Question: How do I make the below token based authentication call in Postman?
'''
curl -H "Authorization: ApiKey dan:ab104c54c6d06fa5bc17e38059c1b814ee9c3b43" -F "image=/path_to_photo/image.jpg" http://localhost:8000/api/photo/ -v
'''
This does not work:

This is the output of the 'curl' call:
'''
dan@dan-iMac:~/app$ curl -H "Authorization: ApiKey dan:ab104c54c6d06fa5bc17e38059c1b814ee9c3b43" -F "image=/path_to_photo/image.jpg" http://localhost:8000/api/photo/ -v
* Hostname was NOT found in DNS cache
* Trying 127.0.0.1...
* Connected to localhost (127.0.0.1) port 8000 (#0)
> POST /api/photo/ HTTP/1.1
> User-Agent: curl/7.35.0
> Host: localhost:8000
> Accept: */*
> Authorization: ApiKey dan:ab104c54c6d06fa5bc17e38059c1b814ee9c3b43
> Content-Length: 164
> Expect: 100-continue
> Content-Type: multipart/form-data; boundary=------------------------bbe8b5cf6a427342
>
* Done waiting for 100-continue
* HTTP 1.0, assume close after body
< HTTP/1.0 201 CREATED
< Date: Sat, 08 Nov 2014 04:57:18 GMT
< Server: WSGIServer/0.1 Python/2.7.6
< Vary: Accept
< X-Frame-Options: SAMEORIGIN
< Content-Type: text/html; charset=utf-8
< Location: http://localhost:8000/api/photo/7/
<
'''
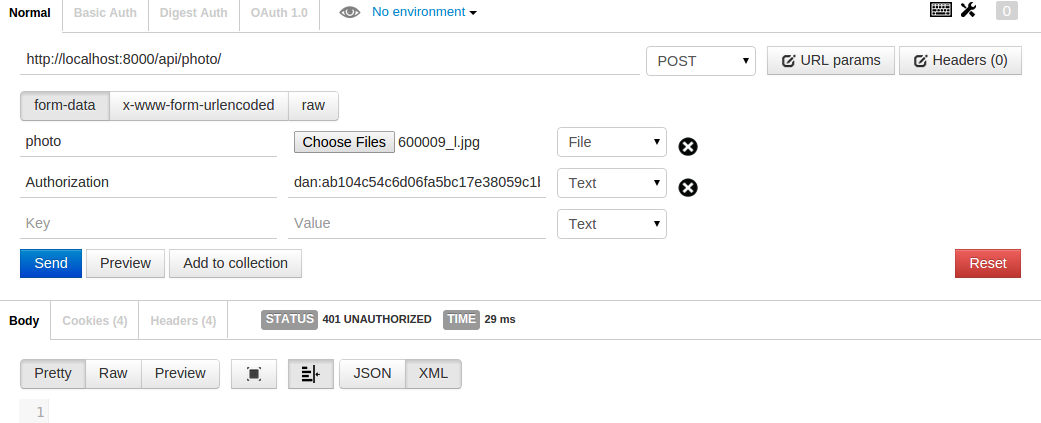
Answer: It should be:
'''
ApiKey dan:ab104c54c6d06fa5bc17e38059c1b814ee9c3b43'
'''
NOT just:
'''
dan:ab104c54c6d06fa5bc17e38059c1b814ee9c3b43
'''
In the Authorization header.